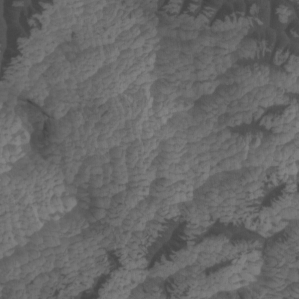
Label: non_frost